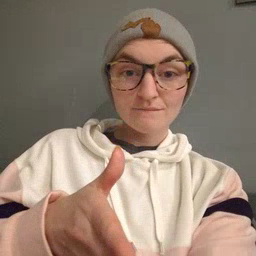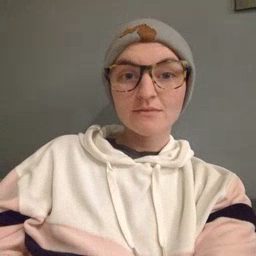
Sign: after